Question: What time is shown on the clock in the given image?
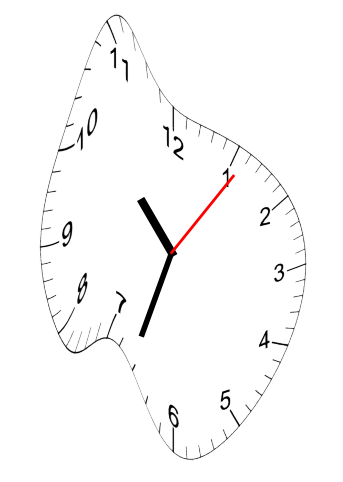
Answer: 10:33:06